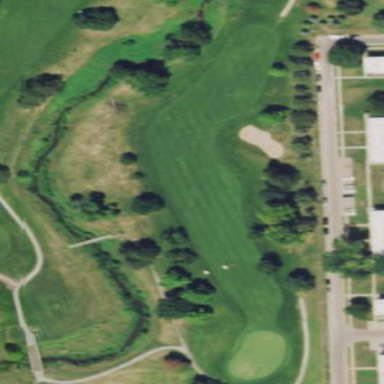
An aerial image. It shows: Grassy area designated as golf fairway.